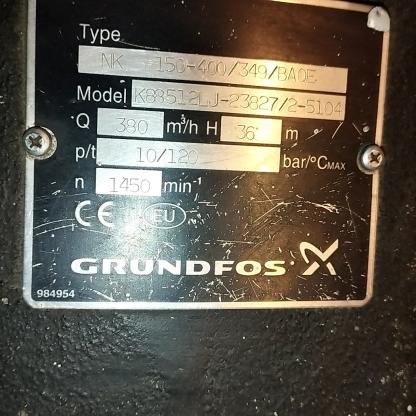
Klasa: tabliczka-znamionowa